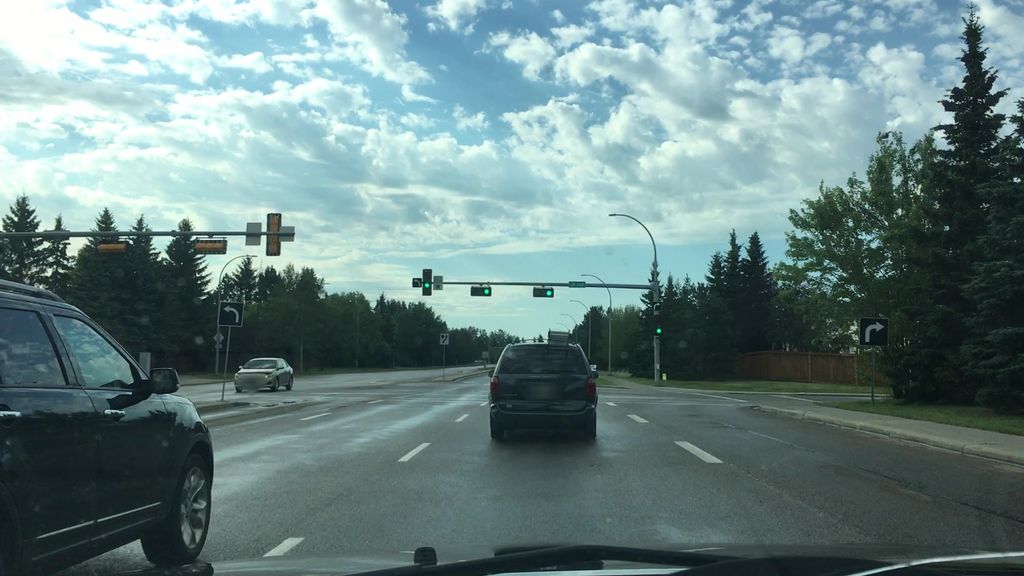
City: edmonton